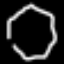
Label: octagon